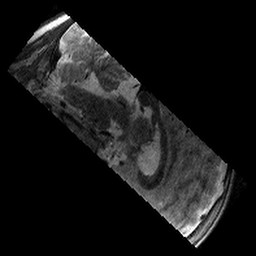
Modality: T2w
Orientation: sagittal
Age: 9
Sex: male
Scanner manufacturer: siemens
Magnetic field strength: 3 T
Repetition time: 9.23 s
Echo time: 0.067 s